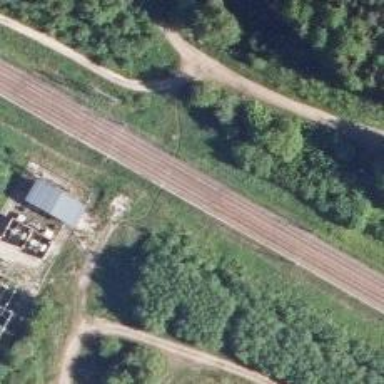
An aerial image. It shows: Railway signal.